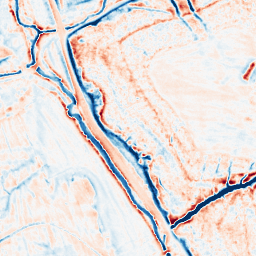
Category: edge_preserving
Decomposition family: anisotropic_diffusion
Decomposition parameters: iterations: 50
kappa: 100
gamma: 0.1
Upsampling method: bilinear
Upsampling parameters: scale: 2
Upsampling scale: 2